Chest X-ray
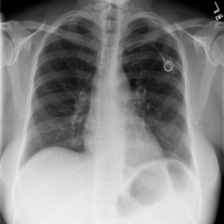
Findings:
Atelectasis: negative
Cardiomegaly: negative
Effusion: negative
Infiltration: negative
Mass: negative
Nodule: negative
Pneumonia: negative
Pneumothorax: negative
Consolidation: negative
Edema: negative
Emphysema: negative
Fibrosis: negative
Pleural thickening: negative
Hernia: negative